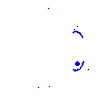
Particle: electron